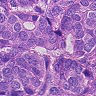
Metastatic tissue present: yes